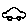
Label: car